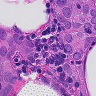
Metastatic tissue present: yes